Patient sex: M
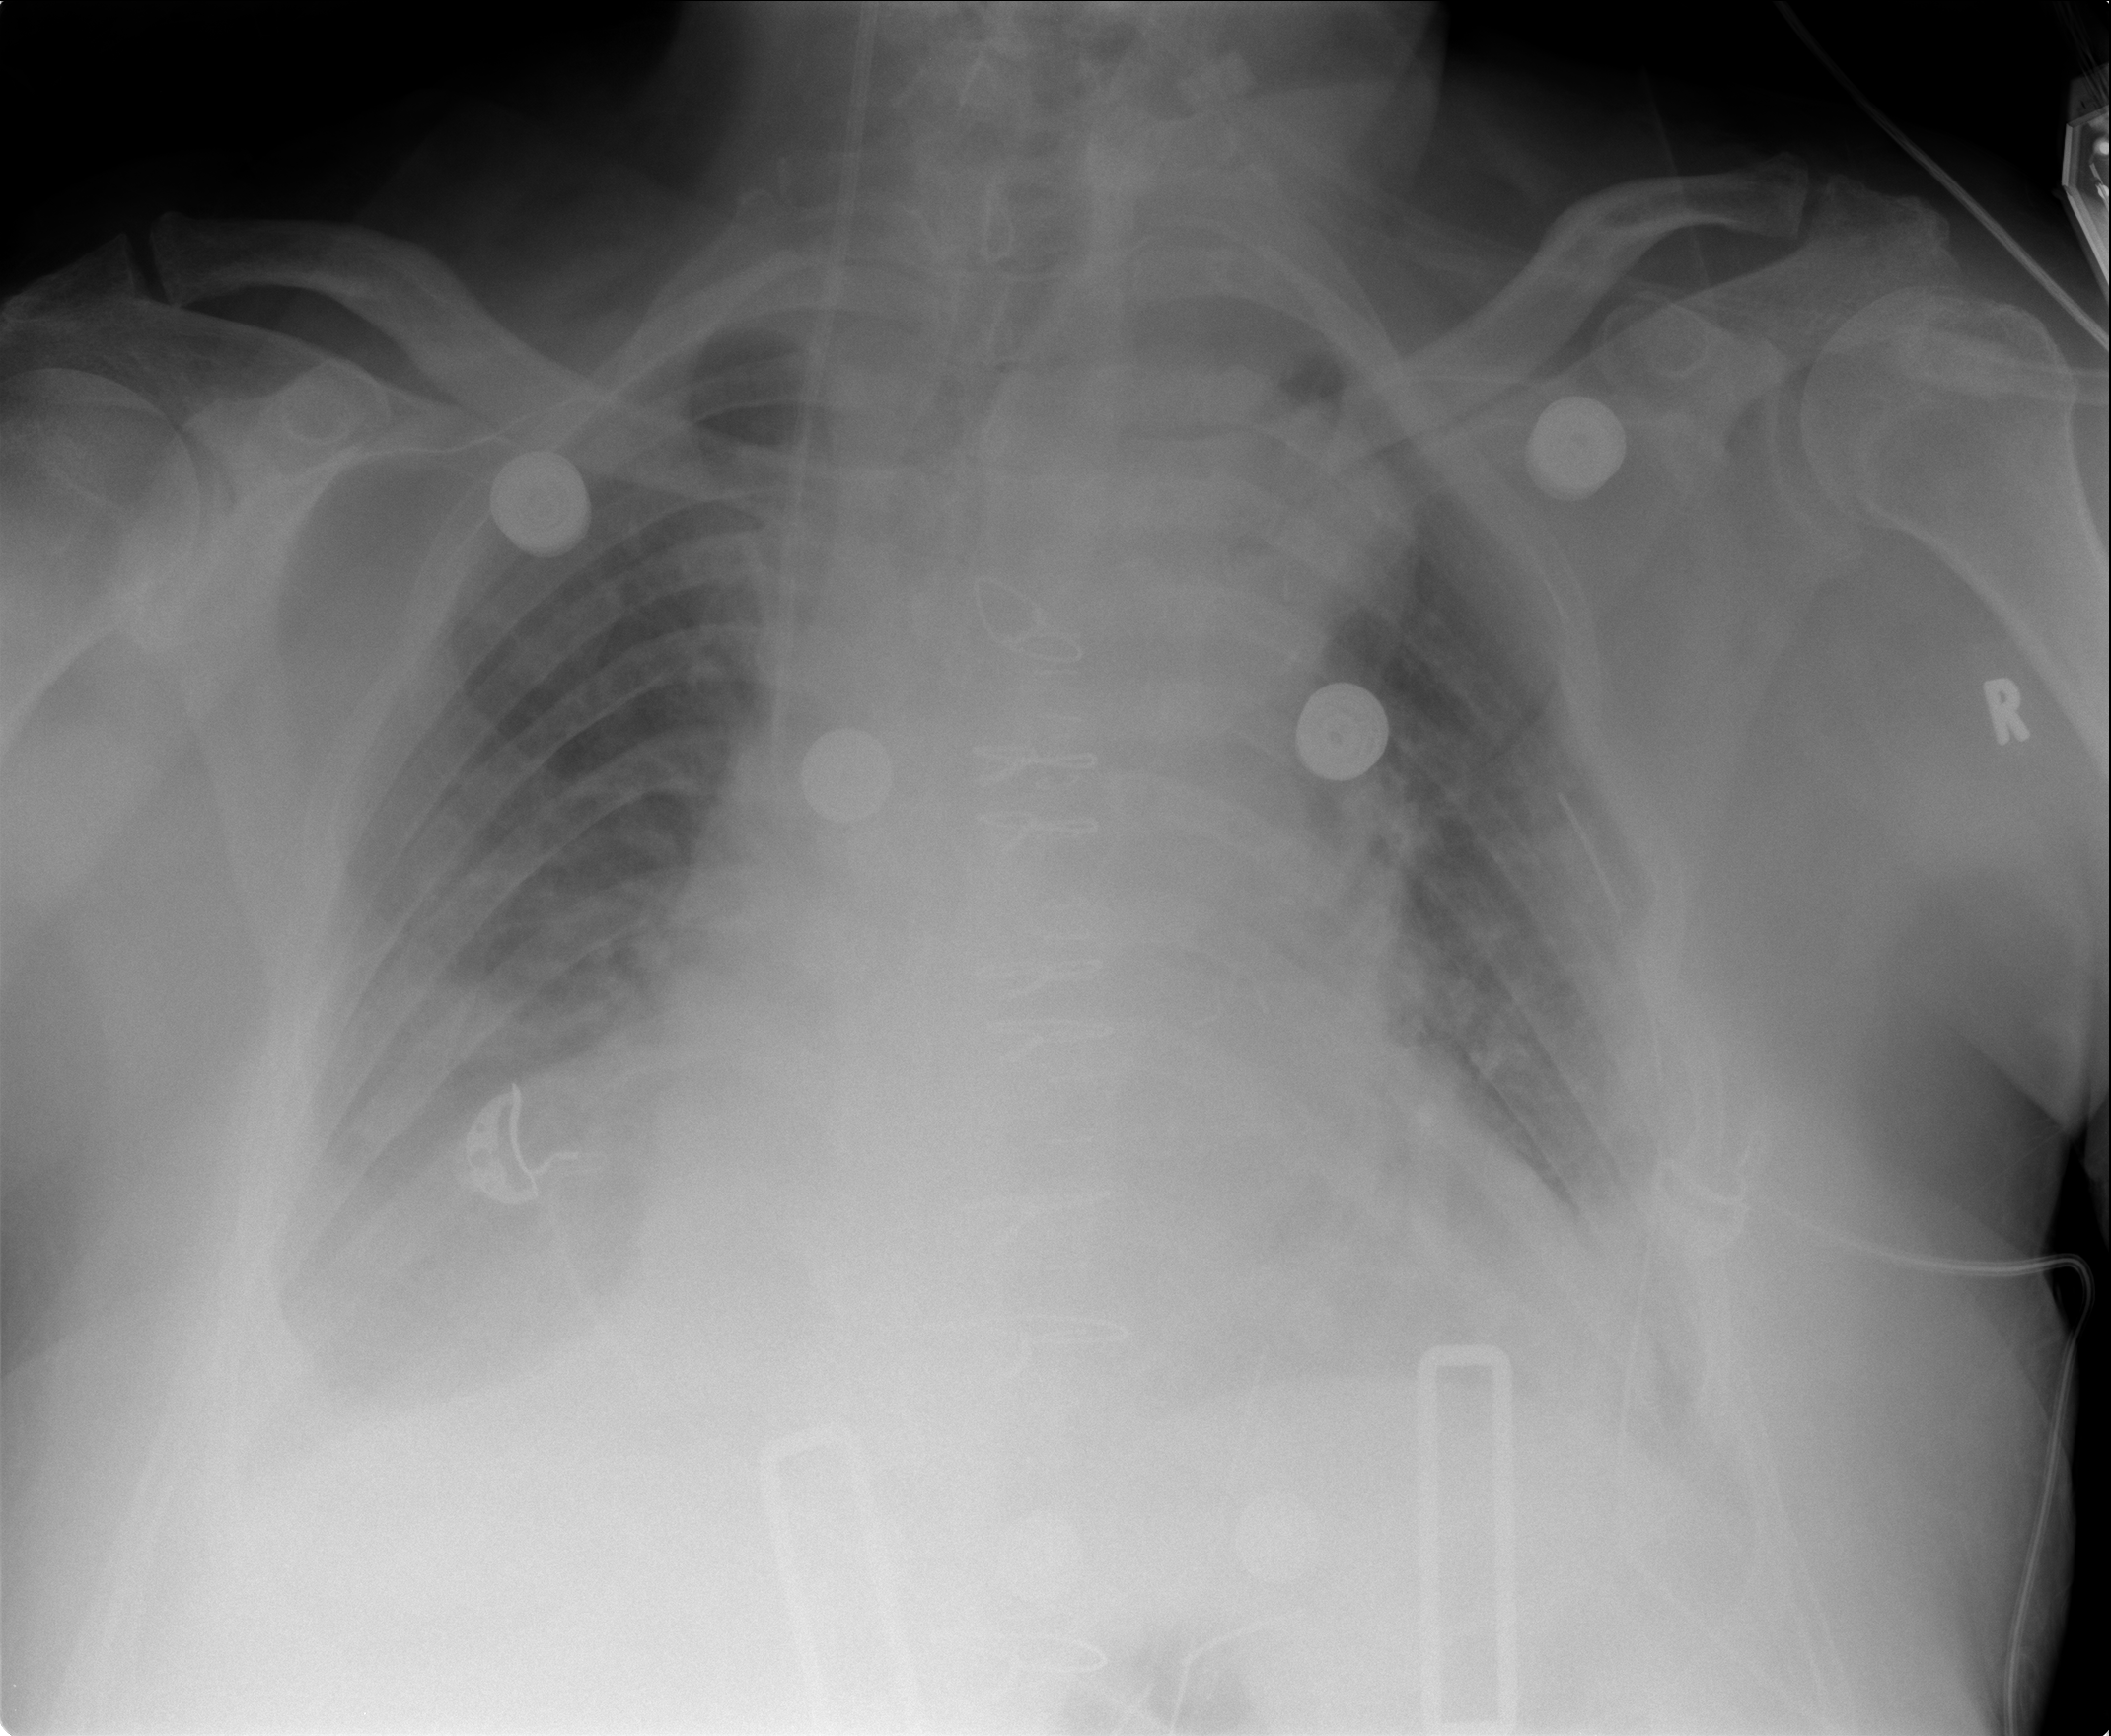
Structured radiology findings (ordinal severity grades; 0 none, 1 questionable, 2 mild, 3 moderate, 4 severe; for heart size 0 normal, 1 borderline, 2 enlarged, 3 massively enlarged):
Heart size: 2
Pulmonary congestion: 2
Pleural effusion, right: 3
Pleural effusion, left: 2
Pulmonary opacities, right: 0
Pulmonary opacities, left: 0
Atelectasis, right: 3
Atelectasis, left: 2